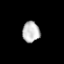
Tissue: lung
Cell type: Epithelial cells
Senescence score: 0.191
Nuclear area (px): 351
Mean DAPI intensity: 189.755